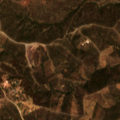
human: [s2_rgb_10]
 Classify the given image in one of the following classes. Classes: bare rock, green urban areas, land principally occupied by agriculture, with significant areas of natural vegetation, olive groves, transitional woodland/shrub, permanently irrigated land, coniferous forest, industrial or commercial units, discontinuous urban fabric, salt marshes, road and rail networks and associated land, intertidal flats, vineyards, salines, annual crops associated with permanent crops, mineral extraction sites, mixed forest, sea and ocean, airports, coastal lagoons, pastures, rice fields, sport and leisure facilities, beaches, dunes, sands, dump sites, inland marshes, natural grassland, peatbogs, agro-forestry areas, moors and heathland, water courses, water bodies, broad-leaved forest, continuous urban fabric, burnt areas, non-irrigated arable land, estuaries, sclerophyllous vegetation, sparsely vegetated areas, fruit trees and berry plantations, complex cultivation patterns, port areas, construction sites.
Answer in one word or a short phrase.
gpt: land principally occupied by agriculture, with significant areas of natural vegetation, broad-leaved forest, sclerophyllous vegetation, transitional woodland/shrub